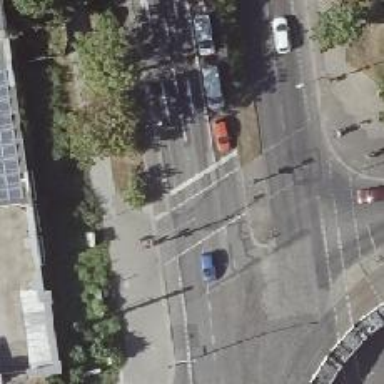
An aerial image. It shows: Road with traffic signals.